Question: I have recently started a tutorial to learn how to code GUI using Windows API and I have come upon an unexpected question which I think is kind of silly. I am using Code::Blocks with OpenWatcom compiler as default and I have created a simple GUI program compiling and linking well. The problem is when I try to launch the program, even from the release version something like the command line shows up behind the window of my program, like I tried to run it through the compile & run option of the Code::Blocks. Is there any way to remove the command line from showing up?
EDIT: It is not a problem with my main definition. This is my main definition: |
'''
int WINAPI WinMain(HINSTANCE hInstance, HINSTANCE hPrevInstance,
LPSTR lpCmdLine, int nCmdShow)
'''
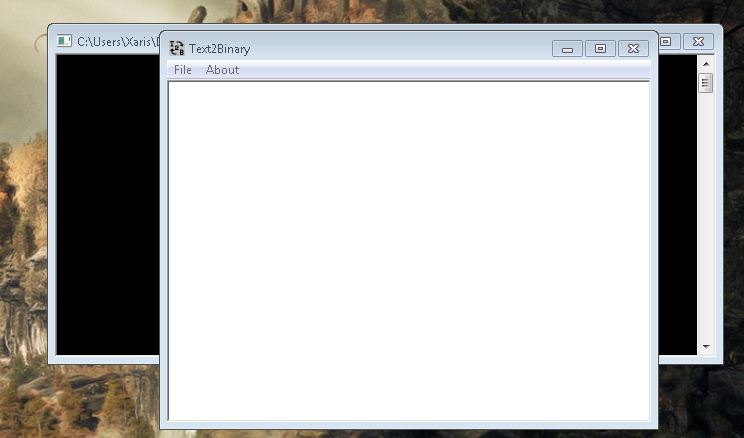
Answer: In Windows, the PE executable format has a flag that indicates whether the executable mode is "console mode" or "GUI mode". If "console mode", then the OS will attach a console window (opening a new one if necessary) whenever the program is run.
There will be a linker setting somewhere in your build environment that controls whether the EXE you generate is marked as console or GUI.